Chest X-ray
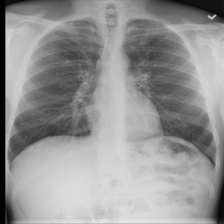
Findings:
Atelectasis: negative
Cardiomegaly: negative
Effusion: negative
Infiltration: negative
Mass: negative
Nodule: negative
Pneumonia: negative
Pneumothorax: negative
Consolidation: negative
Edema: negative
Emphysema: negative
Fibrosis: positive
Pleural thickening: negative
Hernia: negative